Question: I am designing a login page. I need to move this button! How to do it?
I have attached the link to the problem.

'''
<form id='login' action='login.php' method='post' accept-charset='UTF-8'>
<fieldset >
<legend>Login</legend>
<input type='hidden' name='submitted' id='submitted' value='1'/>
<label for='username' >UserName:</label>
<input type='text' name='username' id='username' maxlength="50" />
<br>
<label for='password' >Password:</label>
<input type='password' name='password' id='password' maxlength="50" />
<br>
<button type="submit" formmethod="post" formaction="login.php"> Login </button>
</fieldset>
</form>
'''
CSS:
'''
/*! HTML5 Boilerplate v4.3.0 | MIT License | http://h5bp.com/ */
html,
button,
input,
select,
textarea {
color: #222;
}
html {
font-size: 1em;
line-height: 1.4;
}
::-moz-selection {
background: #b3d4fc;
text-shadow: none;
}
::selection {
background: #b3d4fc;
text-shadow: none;
}
hr {
display: block;
height: 1px;
border: 0;
border-top: 1px solid #ccc;
margin: 1em 0;
padding: 0;
}
audio,
canvas,
img,
video {
vertical-align: middle;
}
fieldset {
border: 0;
margin: 0;
padding: 0;
}
textarea {
resize: vertical;
}
p {
margin: 0px !important;
}
.browsehappy {
margin: 0.2em 0;
background: #ccc;
color: #000;
padding: 0.2em 0;
}
/* ===== Initializr Styles ==================================================
Author: Jonathan Verrecchia - verekia.com/initializr/responsive-template
========================================================================== */
body {
font: 16px/26px Helvetica, Helvetica Neue, Arial;
}
.wrapper {
width: 90%;
margin: 0 5%;
}
/* ===================
ALL: Orange Theme
=================== */
.header-container {
border-bottom: 20px solid #81ADDB;
}
.footer-container {
position: absolute;
bottom: 0px;
width: 100%;
background-color: #81ADDB;
height: 30px;
}
.header-container,
.main aside {
background: #81ADDB;
height: 30px;
}
.title {
color: white;
}
/* ==============
MOBILE: Menu
============== */
nav ul {
margin: 0;
padding: 0;
}
nav a {
display: block;
margin-bottom: 10px;
padding: 15px 0;
text-align: center;
text-decoration: none;
font-weight: bold;
color: white;
background: #81ADDB;
}
nav a:hover,
nav a:visited {
color: white;
}
nav a:hover {
text-decoration: underline;
}
/* ==============
MOBILE: Main
============== */
.main {
padding: 30px 0;
}
.main article h1 {
font-size: 2em;
}
.main aside {
color: white;
padding: 0px 5% 10px;
}
.footer-container footer {
color: #333;
height: 20px;
}
/* ===============
ALL: IE Fixes
=============== */
.ie7 .title {
padding-top: 20px;
}
/* ==========================================================================
Author's custom styles
========================================================================== */
#login-container {
border: 2px solid #efefef;
width: 30%;
}
input {
margin: 10px;
float: right;
position: relative;
}
/* ==========================================================================
Media Queries
========================================================================== */
@media only screen and (min-width: 480px) {
/* ====================
INTERMEDIATE: Menu
==================== */
nav a {
float: left;
width: 27%;
margin: 0 1.7%;
padding: 25px 2%;
margin-bottom: 0;
}
nav li:first-child a {
margin-left: 0;
}
nav li:last-child a {
margin-right: 0;
}
/* ========================
INTERMEDIATE: IE Fixes
======================== */
nav ul li {
display: inline;
}
.oldie nav a {
margin: 0 0.7%;
}
}
@media only screen and (min-width: 768px) {
/* ====================
WIDE: CSS3 Effects
==================== */
.header-container,
.main aside {
-webkit-box-shadow: 0 5px 10px #aaa;
-moz-box-shadow: 0 5px 10px #aaa;
box-shadow: 0 5px 10px #aaa;
}
/* ============
WIDE: Menu
============ */
.title {
float: left;
}
nav {
float: right;
width: 38%;
}
/* ============
WIDE: Main
============ */
.main article {
float: left;
width: 57%;
}
.main aside {
float: right;
width: 28%;
}
}
@media only screen and (min-width: 1140px) {
/* ===============
Maximal Width
=============== */
.wrapper {
width: 1026px; /* 1140px - 10% for margins */
margin: 0 auto;
}
}
/* ==========================================================================
Helper classes
========================================================================== */
.ir {
background-color: transparent;
border: 0;
overflow: hidden;
*text-indent: -9999px;
}
.ir:before {
content: "";
display: block;
width: 0;
height: 150%;
}
.hidden {
display: none !important;
visibility: hidden;
}
.visuallyhidden {
border: 0;
clip: rect(0 0 0 0);
height: 1px;
margin: -1px;
overflow: hidden;
padding: 0;
position: absolute;
width: 1px;
}
.visuallyhidden.focusable:active,
.visuallyhidden.focusable:focus {
clip: auto;
height: auto;
margin: 0;
overflow: visible;
position: static;
width: auto;
}
.invisible {
visibility: hidden;
}
.clearfix:before,
.clearfix:after {
content: " ";
display: table;
}
.clearfix:after {
clear: both;
}
.clearfix {
*zoom: 1;
}
/* ==========================================================================
Print styles
========================================================================== */
@media print {
* {
background: transparent !important;
color: #000 !important;
box-shadow: none !important;
text-shadow: none !important;
}
a,
a:visited {
text-decoration: underline;
}
a[href]:after {
content: " (" attr(href) ")";
}
abbr[title]:after {
content: " (" attr(title) ")";
}
.ir a:after,
a[href^="javascript:"]:after,
a[href^="#"]:after {
content: "";
}
pre,
blockquote {
border: 1px solid #999;
page-break-inside: avoid;
}
thead {
display: table-header-group;
}
tr,
img {
page-break-inside: avoid;
}
img {
max-width: 100% !important;
}
@page {
margin: 0.5cm;
}
p,
h2,
h3 {
orphans: 3;
widows: 3;
}
h2,
h3 {
page-break-after: avoid;
}
}
'''
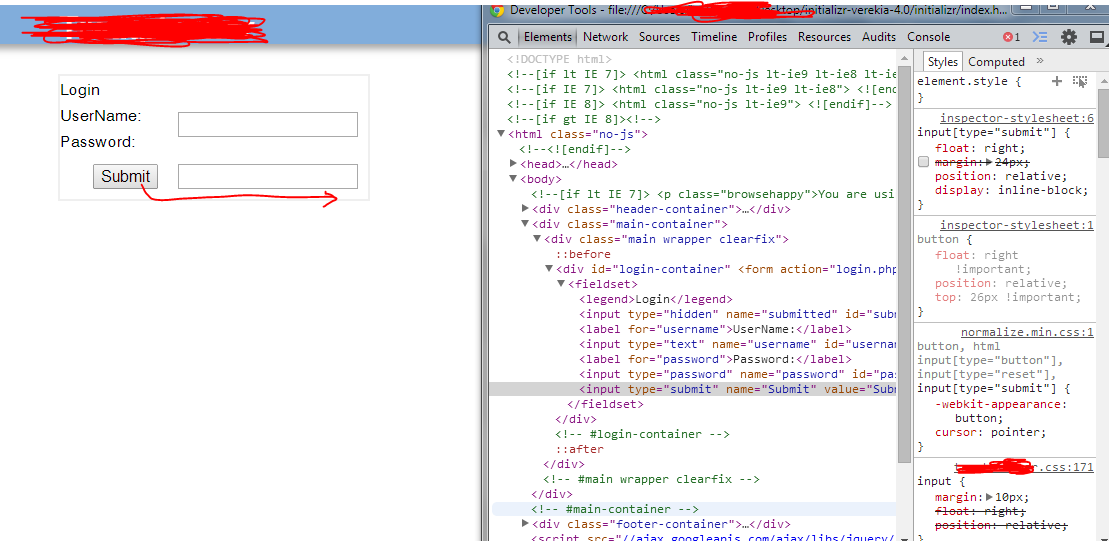
Answer: I have created a fiddle here:
<URL>
Without changing your HTML, I added the following CSS:
- I added a width to the input and label and made them float either on the left for the Labels and right for the Input tags in order to fill each form's row and to keep them separated'''
#login input {
margin: 10px 0;
float: right;
width: 60%;
}
#login label {
width: 25%;
float: left;
clear: left;
margin: 8px;
}
'''
- And finally I applied a float right to the Login button and the most important one, the .'''
#login button {
clear: left;
float: right;
}
'''